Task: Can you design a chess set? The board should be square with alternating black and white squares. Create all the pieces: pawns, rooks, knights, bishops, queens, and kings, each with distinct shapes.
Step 4982:
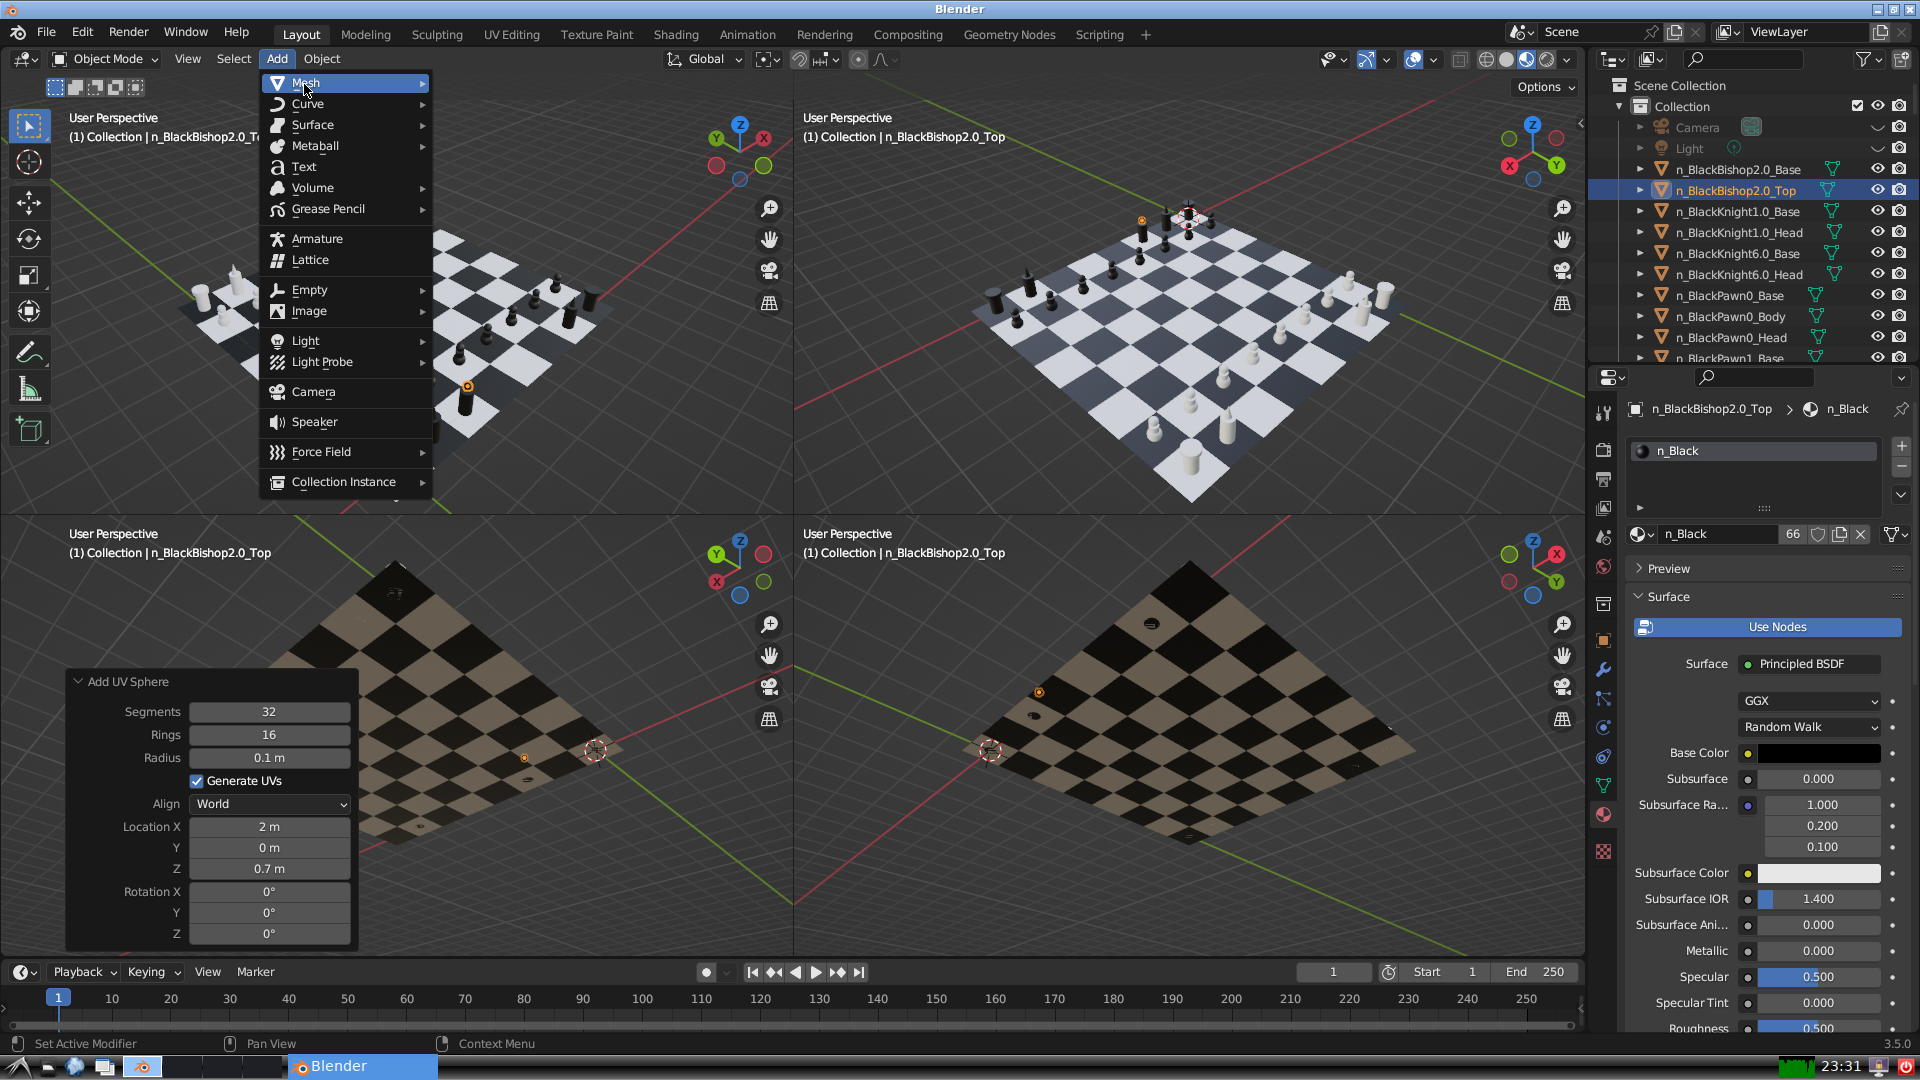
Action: {"mouse_move": [499, 187]}